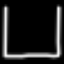
Label: square